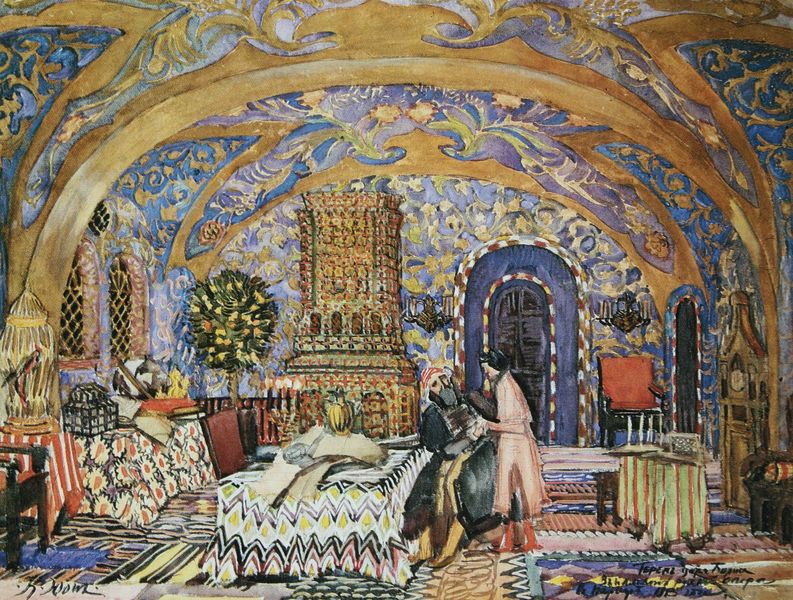
Titel: "Terem" des Zaren Boris Godunow
Künstler: Konstantin Fjodorowitsch Juon
Standort: St. Petersburg
Institution: Russisches Museum
Schlagwörter: baum, blau, dunkel, fuß, kopf, mann, schatten, umhang, vogel, weiß, frauen, gelb, menschen, sitzen, abend, bunt, fenster, frau, haar, hell, holz, hut, kleid, kleider, licht, männer, nacht, raum, stuhl, stühle, tisch, tische, tür, zimmer, rot, tuch, muster, ornament, teppich, bart, kappe, mütze, arm, arme, barock, gesicht, kleidung, mensch, vollbart, innenraum, möbel, signatur, gitter, boden, figur, gold, haare, mantel, sessel, stoff, stoffe, decke, paar, personen, person, pflanze, krone, rokoko, rosa, kamin, ofen, chaos, bäumchen, orangenbaum, füße, schrift, bogen, abstrakt, afrika, formen, figuren, kissen, könig, polster, ornamente, verzierung, uhr, bett, bettdecke, schlafzimmer, stuck, teppiche, ellenbogen, knie, tor, pärchen, eingang, keller, gewölbe, maske, orient, orientalisch, rippen, form, buchstabe, buchstaben, beschriftung, herrscher, kasten, portal, liege, liebespaar, harem, kreuzgewölbe, deckengemälde, golden, käfig, vogelkäfig, obstbaum, haremsdame, perser, verzierungen, grat, ägypten, rippe, grate, serail, überladen, zitronenbaum, gewölber